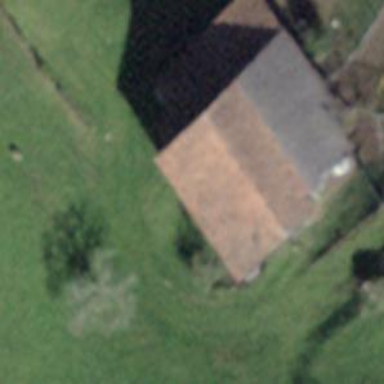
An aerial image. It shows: Rural barn.